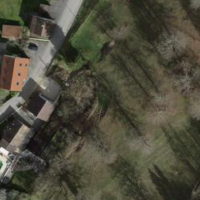
EUNIS habitat code: 23
Species observed at this site:
Primula veris